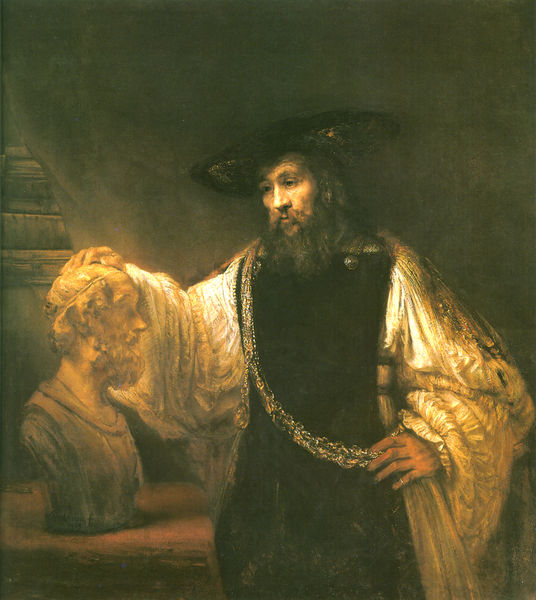
Titel: Aristoteles mit der Büste Homers
Künstler: Harmensz van Rijn Rembrandt
Institution: New York, The Metropolitan Museum of  Art
Schlagwörter: dunkel, kopf, mann, weiß, hut, licht, schmuck, schwarz, tisch, gürtel, bart, architektur, rembrandt, stein, vollbart, ärmel, holland, niederlande, gewand, mantel, reich, skulptur, kette, hat, büste, finster, tracht, light, erleuchtung, statue, handauflegen, geist, künstlich, bürgermeister, idol, vorbild